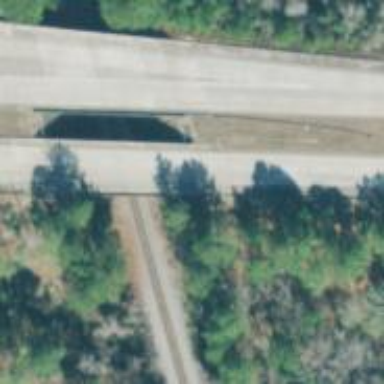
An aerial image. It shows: Bridge on trunk highway that is expressway with dual carriageway.